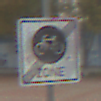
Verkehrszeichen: EndeFahrradzone
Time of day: MorningAfternoon
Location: Outdoor (Suburban)
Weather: Overcast
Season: NotSpecified
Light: Natural